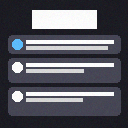
Screen state: on